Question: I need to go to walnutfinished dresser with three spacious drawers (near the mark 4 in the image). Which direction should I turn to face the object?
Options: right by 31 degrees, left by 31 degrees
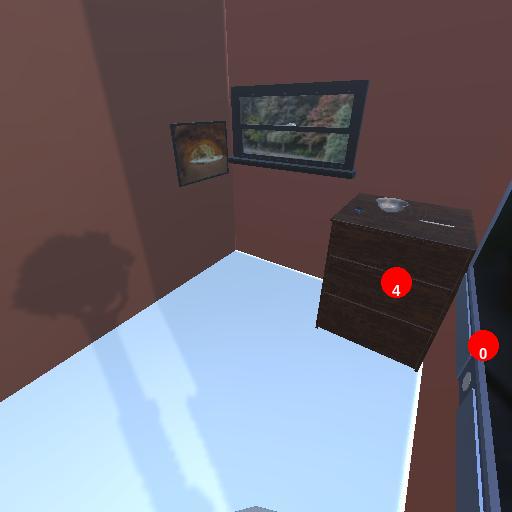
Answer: right by 31 degrees